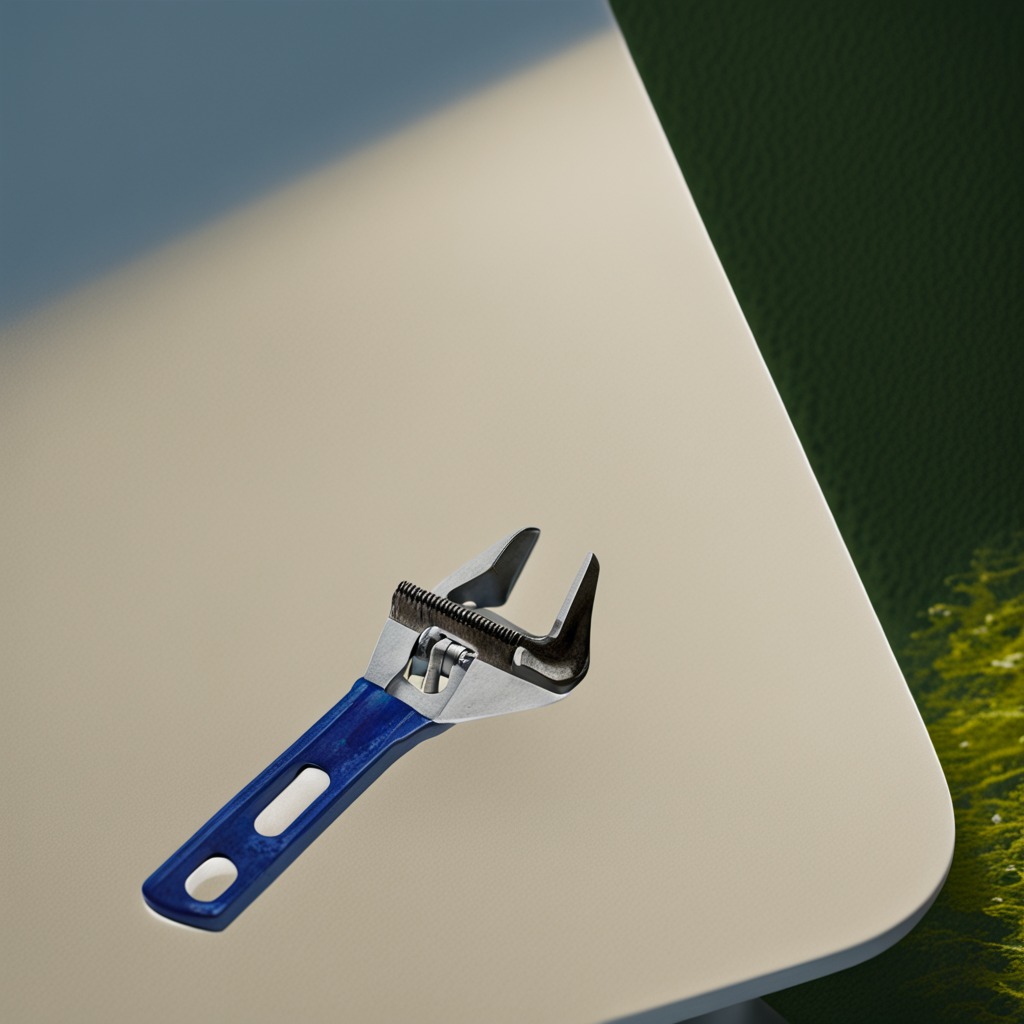
A wrench is lying on a table in a temporary outdoor tool station.